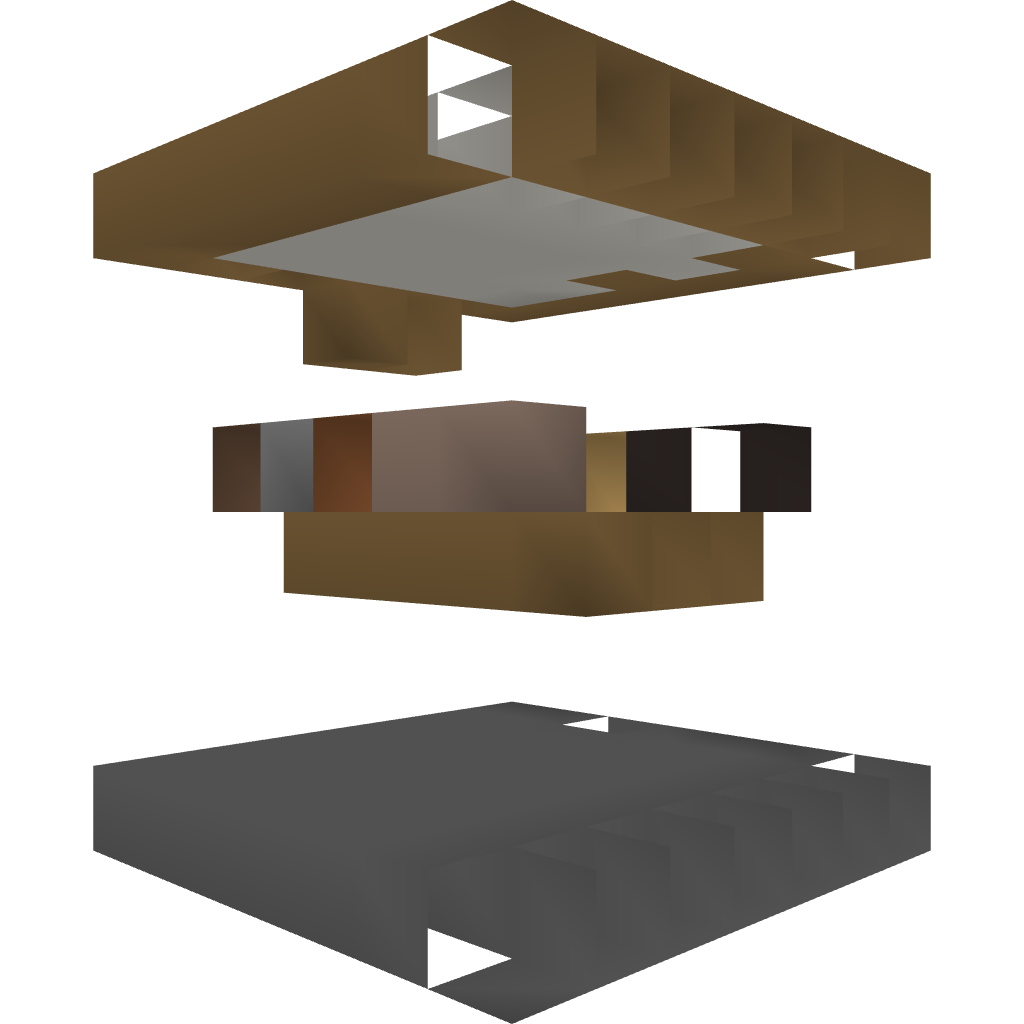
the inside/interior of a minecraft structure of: House with storage